Question: I am trying to mimic the output of Figure 4.6 in Medical Risk Prediction Models: With Ties to Machine Learning, located <URL>

The figure is a plot of the predicted risk of ovarian hyperstimulation syndrome (OHSS) by age. The data set, ivf, is located <URL>
I am unable to overlay a histogram of age on the x-axis of the smooth plot of the logistic regression, using R.
'''
library(ggplot2)
ggplot(ivf) +
geom_smooth(aes(x=age, y=ohss), method=glm, method.args= list(family="binomial"))
ggplot(ivf) +
geom_smooth(aes(x=age, y=ohss), method=glm, method.args= list(family="binomial")) +
geom_histogram(aes(x=age), inherit.aes=FALSE, fill="white", colour="gray50", binwidth=5)'
'''
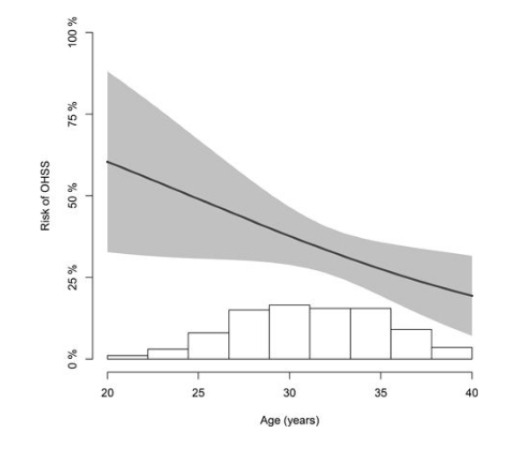
Answer: Perhaps this?
'''
ggplot(ivf) +
geom_smooth(aes(age, ohss), method = glm,
method.args = list(family = "binomial"), color = "black") +
geom_histogram(aes(x=age, y = ..density.. * 1.5),
fill="white", colour="gray50", binwidth = 20/9) +
scale_y_continuous(labels = scales::percent,
name = "Probability of OHSS") +
scale_x_continuous(breaks = seq(20, 40, 5)) +
theme_classic()
'''
<URL>